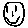
Label: smiley face